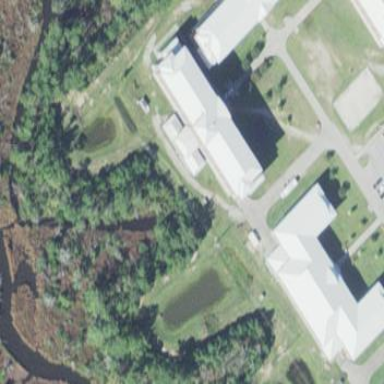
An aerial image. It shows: Military barracks building.